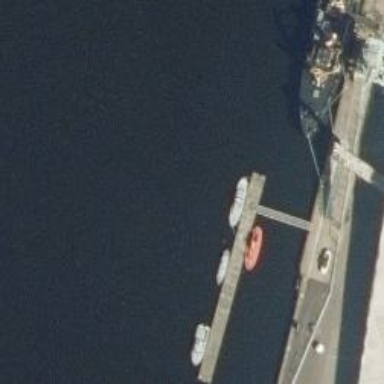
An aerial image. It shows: Man-made pier.